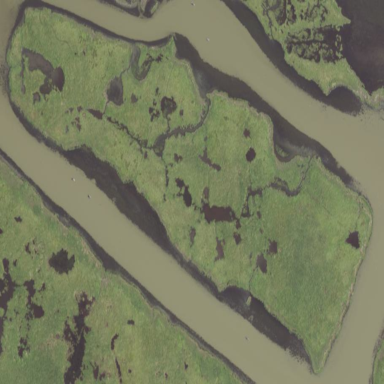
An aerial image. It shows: Wetland area.